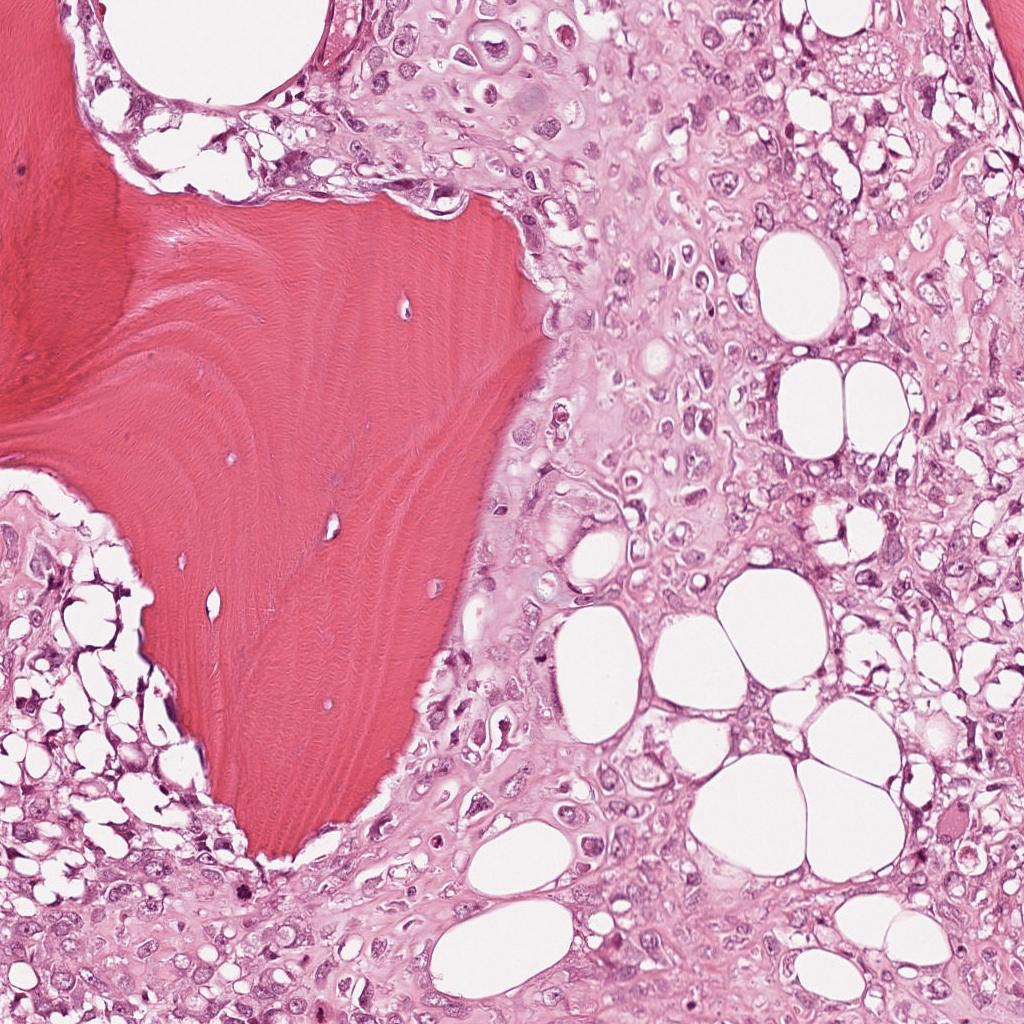
Label: Viable